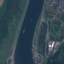
Label: River